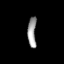
Tissue: prostate
Cell type: Myeloid cells
Senescence score: 0.7326
Nuclear area (px): 260
Mean DAPI intensity: 154.408